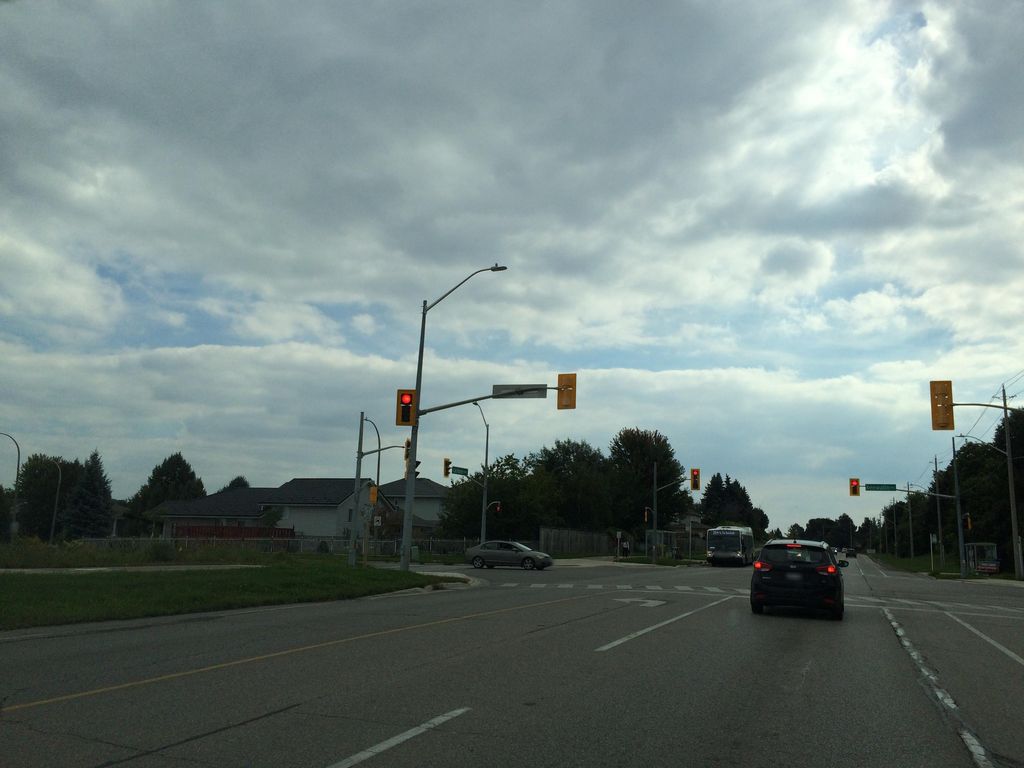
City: kitchener-waterloo